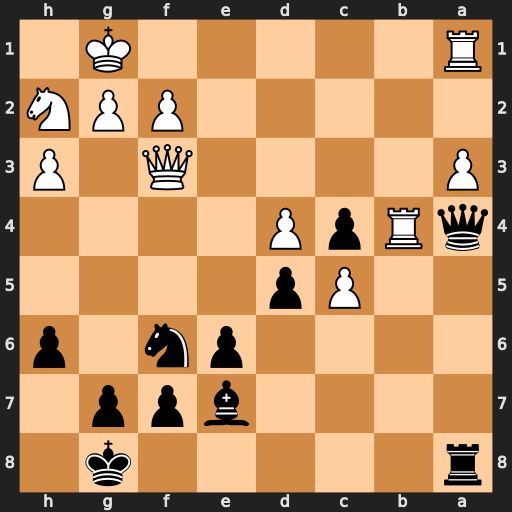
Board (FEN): r5k1/4bpp1/4pn1p/2Pp4/qRpP4/P4Q1P/5PPN/R5K1
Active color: b
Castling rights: -
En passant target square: -
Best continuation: Qxb4 axb4 Rxa1+